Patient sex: M
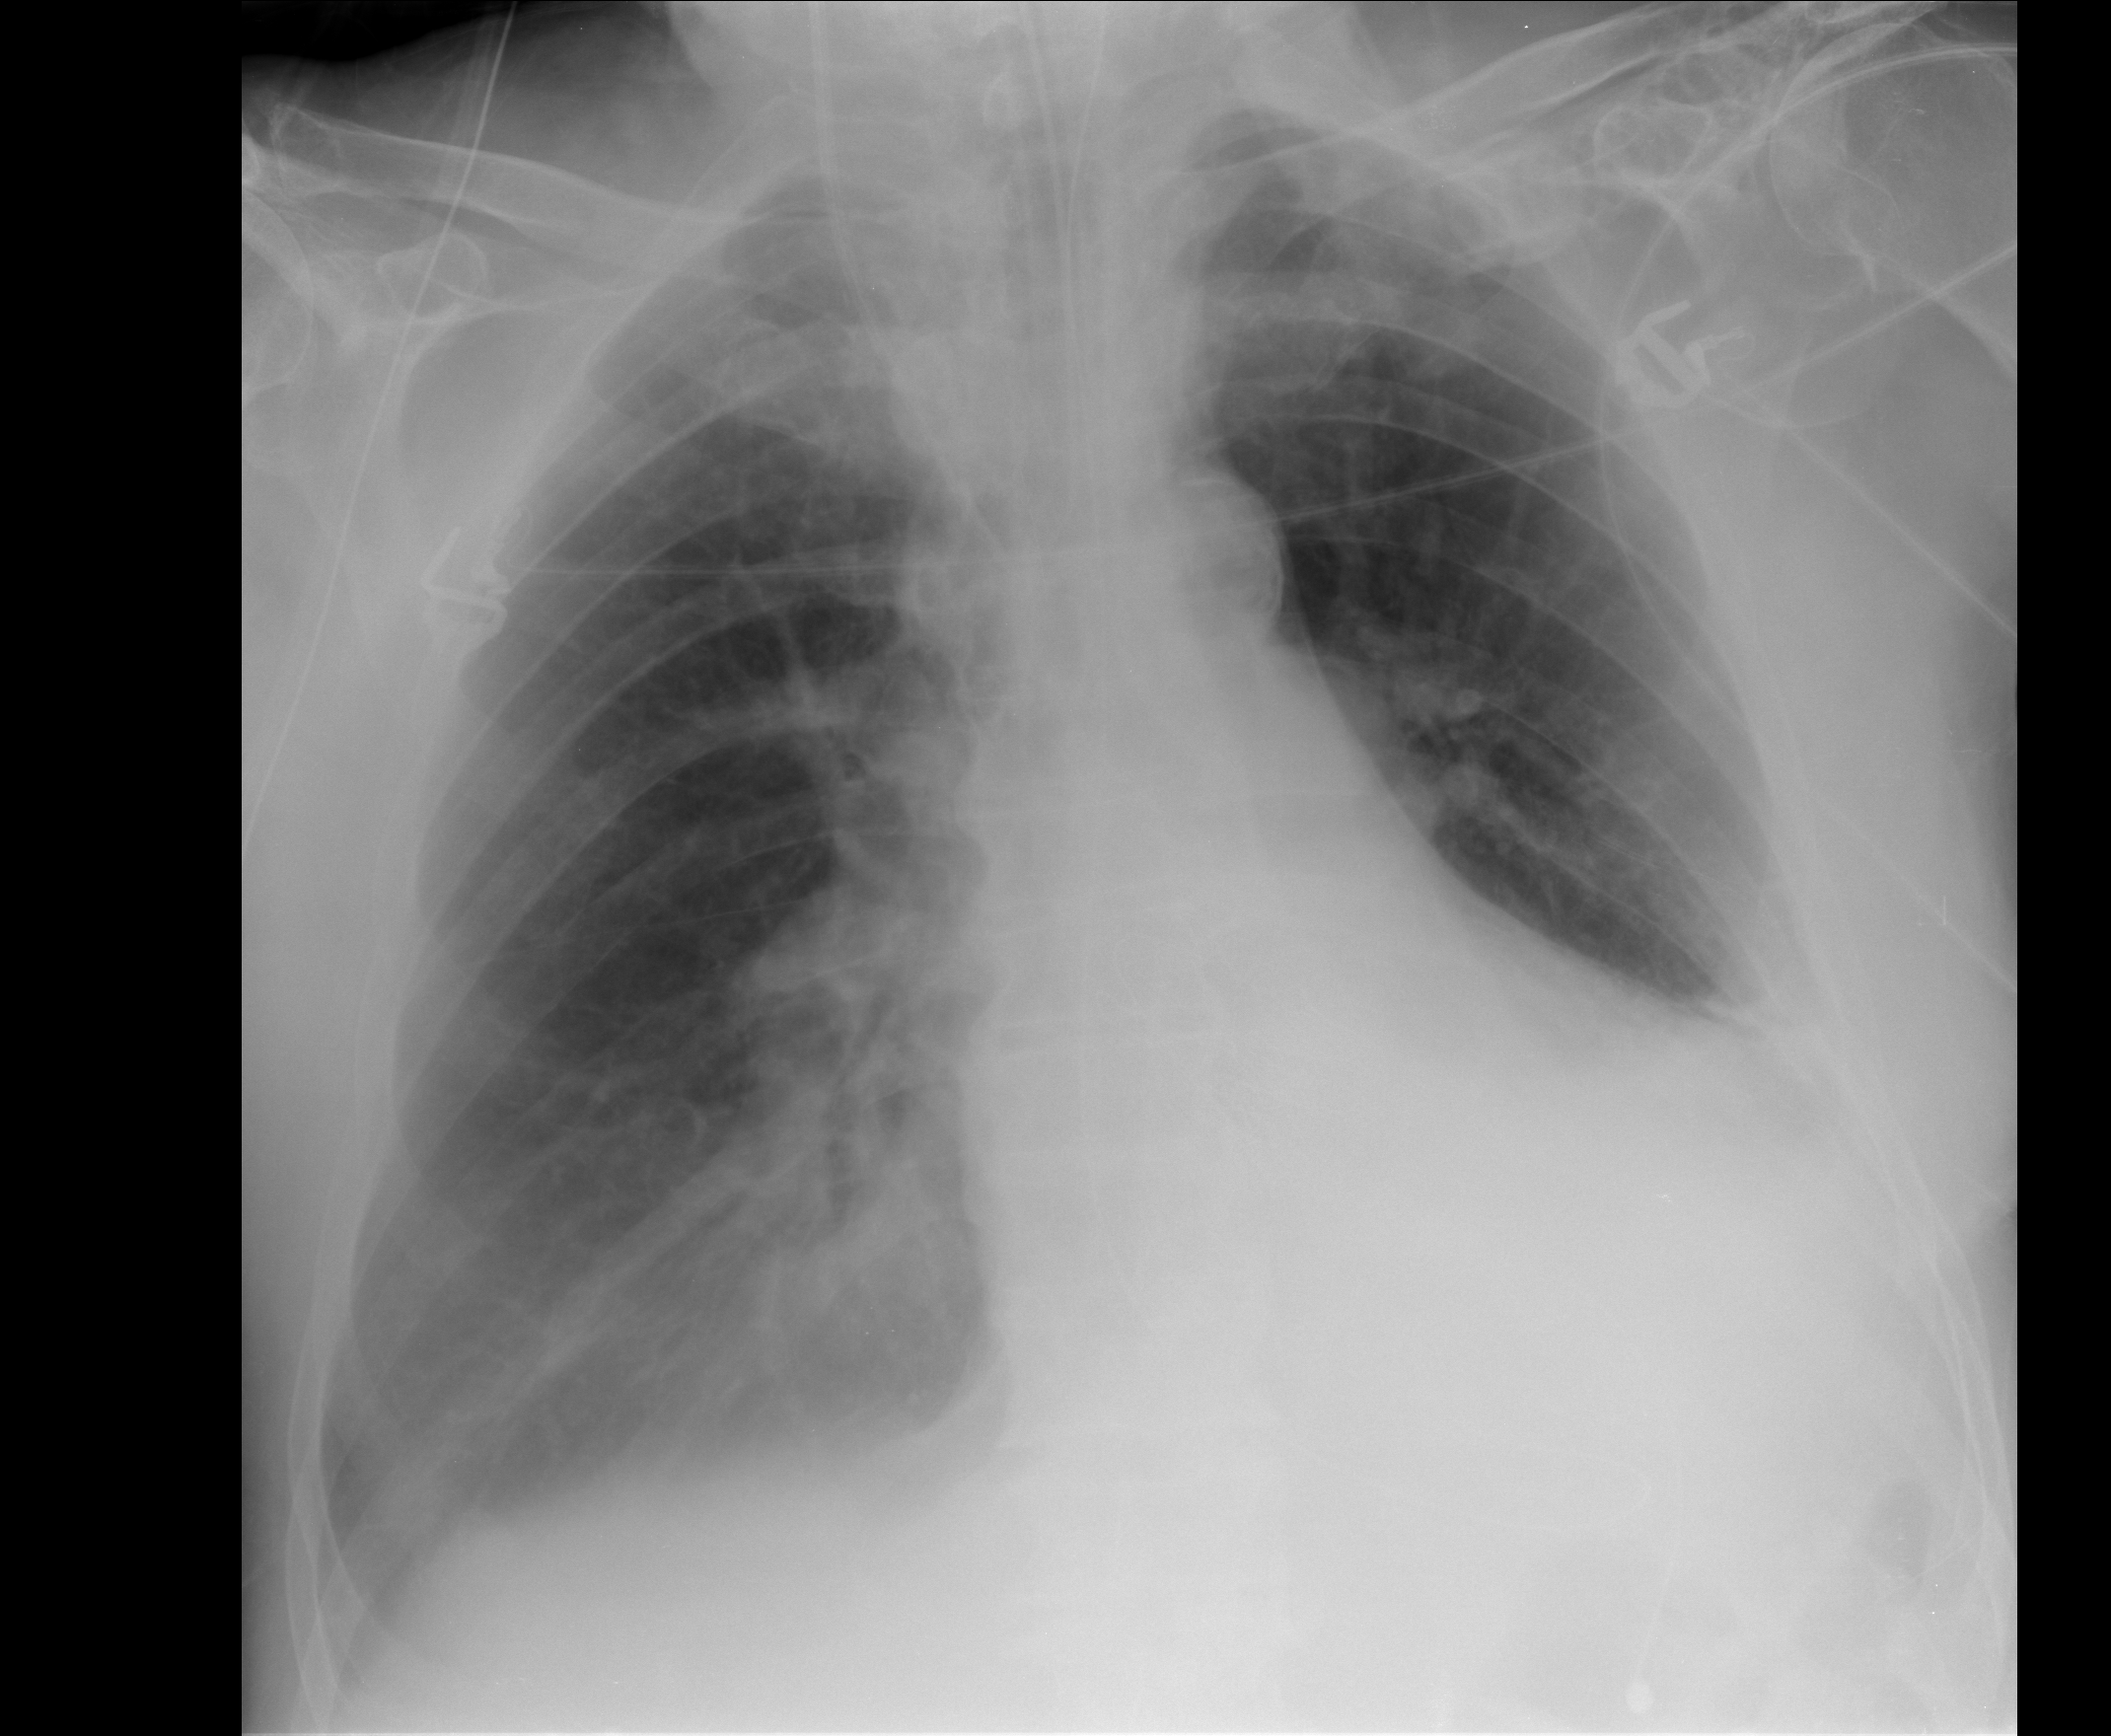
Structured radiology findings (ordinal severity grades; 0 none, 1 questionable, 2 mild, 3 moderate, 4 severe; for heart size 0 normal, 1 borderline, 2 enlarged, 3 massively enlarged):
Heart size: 2
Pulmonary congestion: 0
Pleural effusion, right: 1
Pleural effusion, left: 0
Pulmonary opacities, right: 0
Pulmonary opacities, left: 0
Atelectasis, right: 2
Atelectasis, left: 2